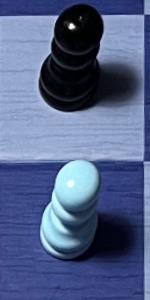
Label: Pawn_White